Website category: auto
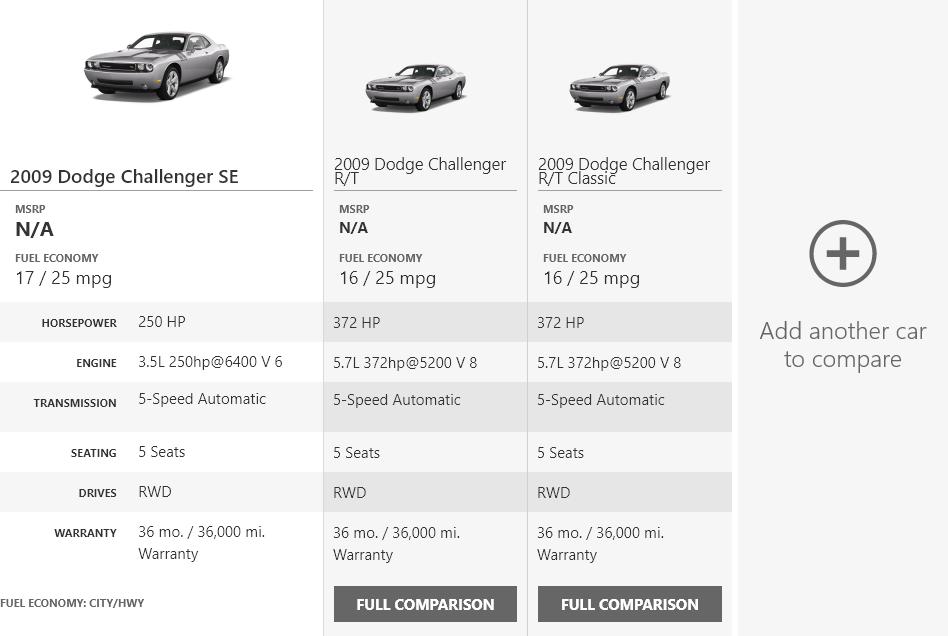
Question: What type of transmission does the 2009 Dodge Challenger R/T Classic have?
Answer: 5-Speed Automatic

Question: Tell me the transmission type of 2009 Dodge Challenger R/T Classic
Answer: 5-Speed Automatic

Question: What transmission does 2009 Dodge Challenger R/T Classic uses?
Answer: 5-Speed Automatic

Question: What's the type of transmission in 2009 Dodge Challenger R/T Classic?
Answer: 5-Speed Automatic

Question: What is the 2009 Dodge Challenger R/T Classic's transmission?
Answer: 5-Speed Automatic

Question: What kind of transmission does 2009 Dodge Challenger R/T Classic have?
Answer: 5-Speed Automatic

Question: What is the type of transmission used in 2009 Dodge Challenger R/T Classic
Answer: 5-Speed Automatic

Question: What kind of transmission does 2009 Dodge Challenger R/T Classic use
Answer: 5-Speed Automatic

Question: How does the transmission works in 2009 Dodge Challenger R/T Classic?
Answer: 5-Speed Automatic

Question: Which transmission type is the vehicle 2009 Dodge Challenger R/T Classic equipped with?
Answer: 5-Speed Automatic

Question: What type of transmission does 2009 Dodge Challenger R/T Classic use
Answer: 5-Speed Automatic

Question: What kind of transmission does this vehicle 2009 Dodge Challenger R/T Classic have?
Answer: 5-Speed Automatic

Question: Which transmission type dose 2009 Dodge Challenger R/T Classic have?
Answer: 5-Speed Automatic

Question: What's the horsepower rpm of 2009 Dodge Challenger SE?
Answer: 250 HP

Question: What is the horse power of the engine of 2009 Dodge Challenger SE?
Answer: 250 HP

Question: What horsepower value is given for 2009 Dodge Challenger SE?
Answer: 250 HP

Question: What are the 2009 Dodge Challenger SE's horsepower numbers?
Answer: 250 HP

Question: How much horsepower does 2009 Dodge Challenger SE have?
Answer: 250 HP

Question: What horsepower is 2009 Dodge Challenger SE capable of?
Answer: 250 HP

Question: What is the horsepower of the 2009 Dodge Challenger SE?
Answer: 250 HP

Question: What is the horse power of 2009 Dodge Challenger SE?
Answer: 250 HP

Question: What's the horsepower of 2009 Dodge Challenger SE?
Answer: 250 HP

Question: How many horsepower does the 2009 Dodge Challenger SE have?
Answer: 250 HP

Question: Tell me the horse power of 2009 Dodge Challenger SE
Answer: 250 HP

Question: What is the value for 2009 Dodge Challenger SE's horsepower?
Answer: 250 HP

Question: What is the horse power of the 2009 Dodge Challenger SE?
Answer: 250 HP

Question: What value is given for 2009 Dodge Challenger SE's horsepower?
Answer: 250 HP

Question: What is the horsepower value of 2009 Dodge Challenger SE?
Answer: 250 HP

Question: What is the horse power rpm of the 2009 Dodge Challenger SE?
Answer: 250 HP

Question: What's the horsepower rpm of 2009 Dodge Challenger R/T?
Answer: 372 HP

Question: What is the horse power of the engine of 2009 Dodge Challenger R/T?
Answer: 372 HP

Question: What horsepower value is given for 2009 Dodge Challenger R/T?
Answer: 372 HP

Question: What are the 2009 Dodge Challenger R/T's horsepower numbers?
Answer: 372 HP

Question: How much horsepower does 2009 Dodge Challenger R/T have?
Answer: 372 HP

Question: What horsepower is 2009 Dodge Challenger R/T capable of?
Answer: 372 HP

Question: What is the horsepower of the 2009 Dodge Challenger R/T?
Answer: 372 HP

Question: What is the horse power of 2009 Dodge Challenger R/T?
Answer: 372 HP

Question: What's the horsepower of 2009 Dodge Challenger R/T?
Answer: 372 HP

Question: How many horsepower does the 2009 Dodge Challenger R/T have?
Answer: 372 HP

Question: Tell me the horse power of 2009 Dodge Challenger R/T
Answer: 372 HP

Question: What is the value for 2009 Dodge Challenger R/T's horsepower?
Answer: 372 HP

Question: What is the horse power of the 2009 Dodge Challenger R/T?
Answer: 372 HP

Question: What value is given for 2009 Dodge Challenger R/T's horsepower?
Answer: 372 HP

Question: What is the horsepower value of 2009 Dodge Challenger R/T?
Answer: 372 HP

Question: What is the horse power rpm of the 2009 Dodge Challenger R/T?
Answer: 372 HP

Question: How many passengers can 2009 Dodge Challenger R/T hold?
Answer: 5 Seats

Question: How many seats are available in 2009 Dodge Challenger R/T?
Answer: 5 Seats

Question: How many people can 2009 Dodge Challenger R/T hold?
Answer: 5 Seats

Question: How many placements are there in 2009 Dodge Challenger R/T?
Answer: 5 Seats

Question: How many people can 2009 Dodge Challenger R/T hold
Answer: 5 Seats

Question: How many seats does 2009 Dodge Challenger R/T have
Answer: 5 Seats

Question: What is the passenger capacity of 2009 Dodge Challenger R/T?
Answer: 5 Seats

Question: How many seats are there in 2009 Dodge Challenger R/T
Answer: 5 Seats

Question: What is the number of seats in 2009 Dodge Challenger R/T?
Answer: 5 Seats

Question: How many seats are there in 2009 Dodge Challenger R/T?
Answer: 5 Seats

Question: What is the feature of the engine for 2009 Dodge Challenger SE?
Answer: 3.5L 250hp@6400 V 6

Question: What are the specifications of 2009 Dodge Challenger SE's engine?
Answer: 3.5L 250hp@6400 V 6

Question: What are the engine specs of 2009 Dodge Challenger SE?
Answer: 3.5L 250hp@6400 V 6

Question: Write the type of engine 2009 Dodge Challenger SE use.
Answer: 3.5L 250hp@6400 V 6

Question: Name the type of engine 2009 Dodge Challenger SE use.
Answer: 3.5L 250hp@6400 V 6

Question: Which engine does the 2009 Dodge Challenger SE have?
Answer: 3.5L 250hp@6400 V 6

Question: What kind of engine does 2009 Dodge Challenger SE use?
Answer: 3.5L 250hp@6400 V 6

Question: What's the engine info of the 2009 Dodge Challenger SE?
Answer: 3.5L 250hp@6400 V 6

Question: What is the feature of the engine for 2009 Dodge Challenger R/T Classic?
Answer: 5.7L 372hp@5200 V 8